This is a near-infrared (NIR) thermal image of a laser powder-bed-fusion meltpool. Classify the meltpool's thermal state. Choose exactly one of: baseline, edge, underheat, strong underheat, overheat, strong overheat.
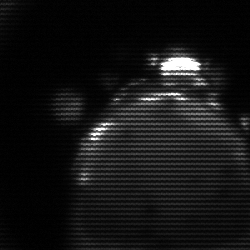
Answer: edge